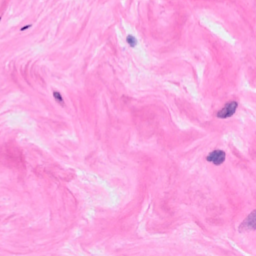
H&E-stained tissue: Breast